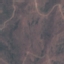
Land use / land cover: HerbaceousVegetation